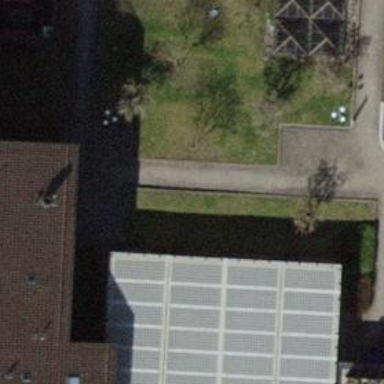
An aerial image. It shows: Kiosk shop.